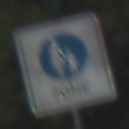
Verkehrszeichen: BeginnFussgaengerzone
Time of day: Midday
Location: Outdoor (Nature)
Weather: Clear
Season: NotSpecified
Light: Natural